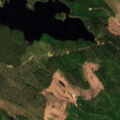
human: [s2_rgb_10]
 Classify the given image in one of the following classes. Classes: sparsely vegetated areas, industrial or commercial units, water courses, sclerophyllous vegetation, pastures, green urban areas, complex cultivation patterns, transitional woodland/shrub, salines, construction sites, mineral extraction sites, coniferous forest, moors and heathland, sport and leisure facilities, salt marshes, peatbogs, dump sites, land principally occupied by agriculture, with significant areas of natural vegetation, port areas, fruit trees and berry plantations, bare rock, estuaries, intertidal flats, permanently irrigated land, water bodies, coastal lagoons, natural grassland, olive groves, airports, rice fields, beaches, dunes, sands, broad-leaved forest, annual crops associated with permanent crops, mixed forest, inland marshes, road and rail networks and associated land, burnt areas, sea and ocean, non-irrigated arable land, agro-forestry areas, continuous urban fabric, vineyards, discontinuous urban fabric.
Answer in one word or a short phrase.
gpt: coniferous forest, mixed forest, transitional woodland/shrub, water bodies